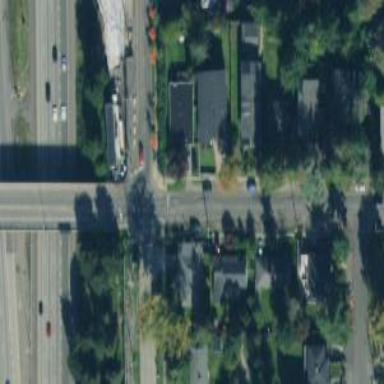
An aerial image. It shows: Tertiary road with asphalt surface. There is separate sidewalk along the road.